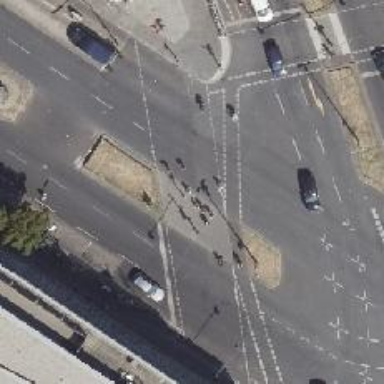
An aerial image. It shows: Footway that serves as traffic island.